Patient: sex F, age 73
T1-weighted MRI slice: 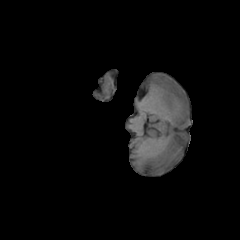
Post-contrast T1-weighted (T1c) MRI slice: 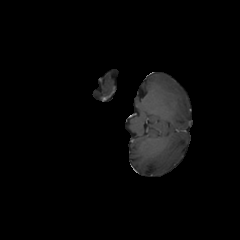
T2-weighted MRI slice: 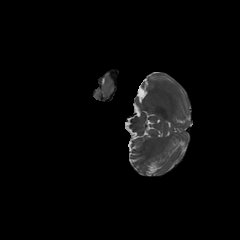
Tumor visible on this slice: no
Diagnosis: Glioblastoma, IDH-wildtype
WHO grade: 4